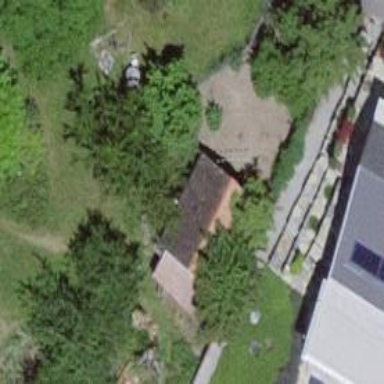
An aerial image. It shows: Shed building.